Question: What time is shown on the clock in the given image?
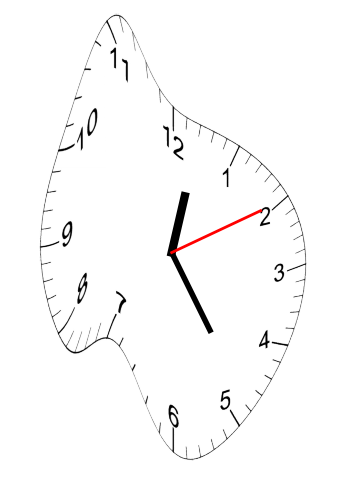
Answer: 12:24:10